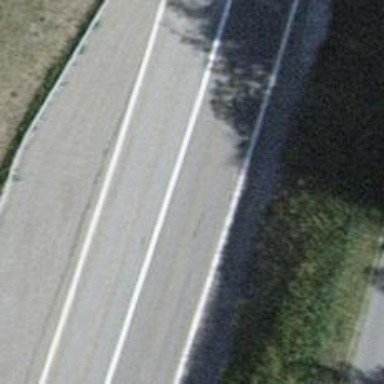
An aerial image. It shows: Emergency bay along the road.